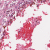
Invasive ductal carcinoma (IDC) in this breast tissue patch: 0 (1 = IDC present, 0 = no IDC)